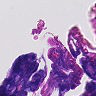
Metastatic tissue present: no